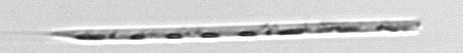
Label: Rhizosolenia